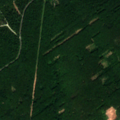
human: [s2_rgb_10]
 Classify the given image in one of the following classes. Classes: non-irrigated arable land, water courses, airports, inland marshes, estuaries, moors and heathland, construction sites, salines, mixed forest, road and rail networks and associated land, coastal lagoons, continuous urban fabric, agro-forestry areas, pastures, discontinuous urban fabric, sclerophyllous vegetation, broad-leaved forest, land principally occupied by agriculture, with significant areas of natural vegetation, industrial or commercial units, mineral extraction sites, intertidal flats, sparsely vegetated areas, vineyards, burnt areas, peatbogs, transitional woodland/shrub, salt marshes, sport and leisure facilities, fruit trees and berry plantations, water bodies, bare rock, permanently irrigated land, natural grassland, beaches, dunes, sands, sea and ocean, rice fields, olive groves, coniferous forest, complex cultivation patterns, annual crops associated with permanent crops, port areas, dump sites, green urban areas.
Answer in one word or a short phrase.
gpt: broad-leaved forest